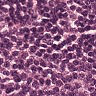
Metastatic tissue present: no